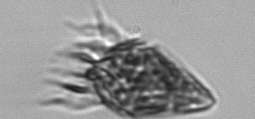
Label: Strombidium_wulffi